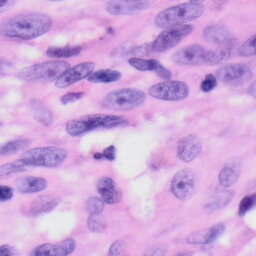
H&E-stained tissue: Skin